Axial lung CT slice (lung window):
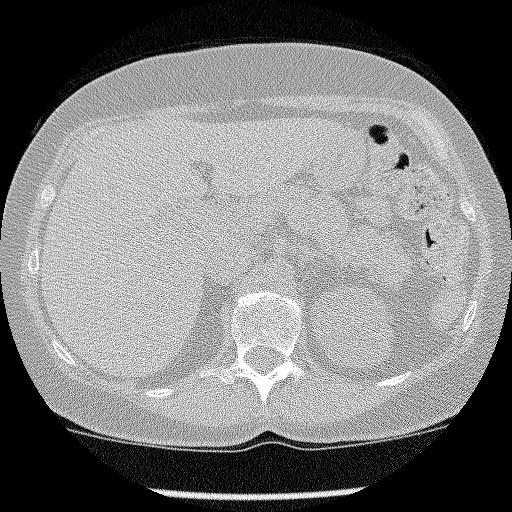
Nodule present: no